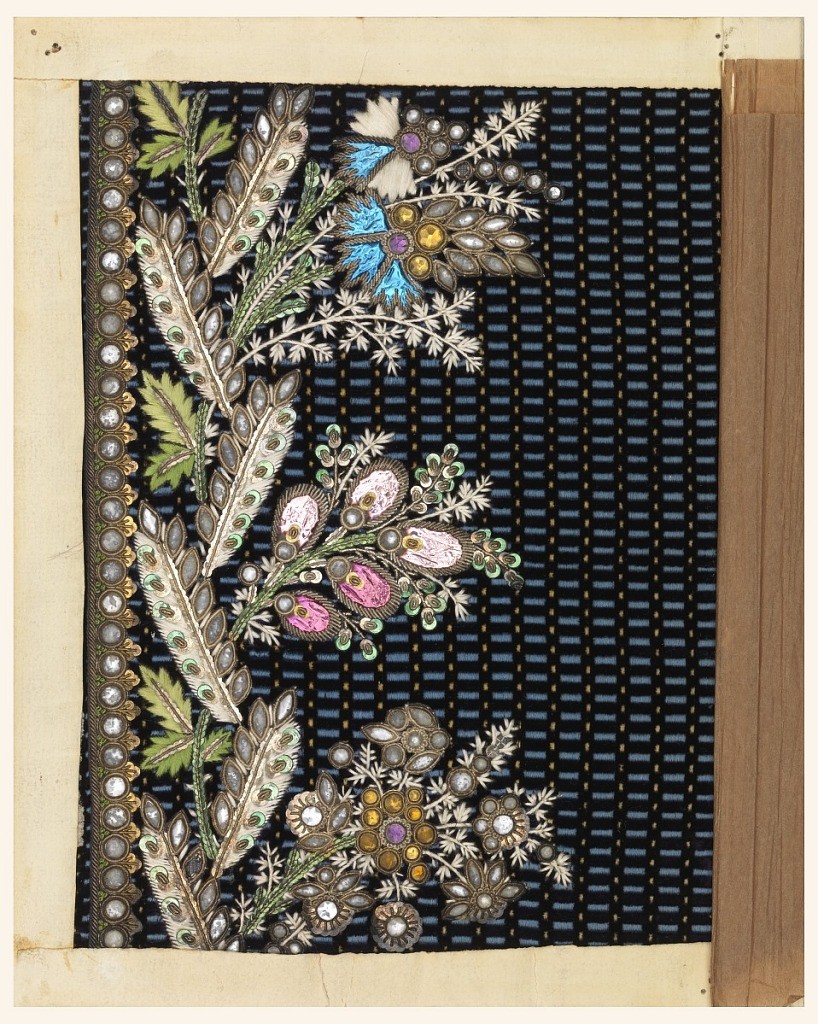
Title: Embroidery sample
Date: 1790–1800
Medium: silk, glass, metal sequins, metal foil, metallic threads, paper Technique: embroidered and appliquéd on cut voided supplementary warp pile in a satin foundation (velvet)
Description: Floral pattern embroidered in green and white silk, green and silver sequins, colored glass, and pink and blue foil on a black ground patterned with dots and dashes of blue and orange.